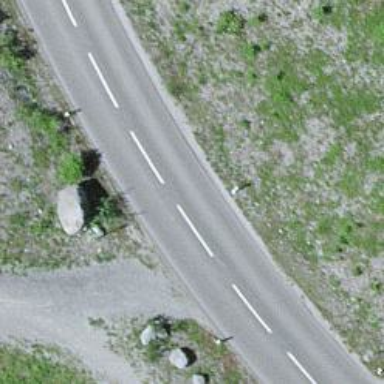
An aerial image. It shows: Tertiary road with asphalt surface.